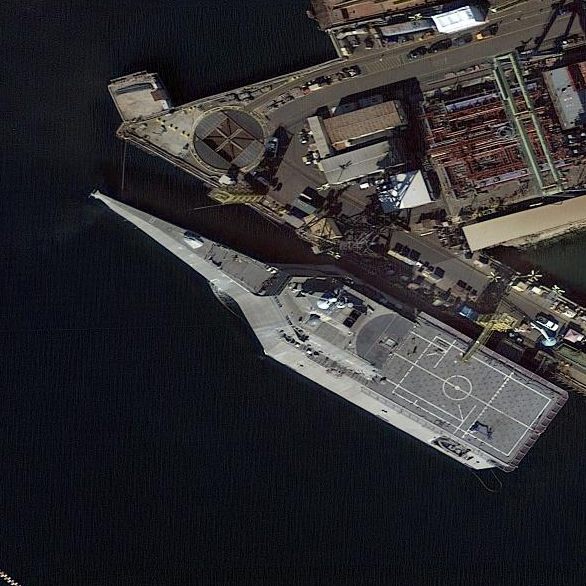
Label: Independence-class_combat_ship